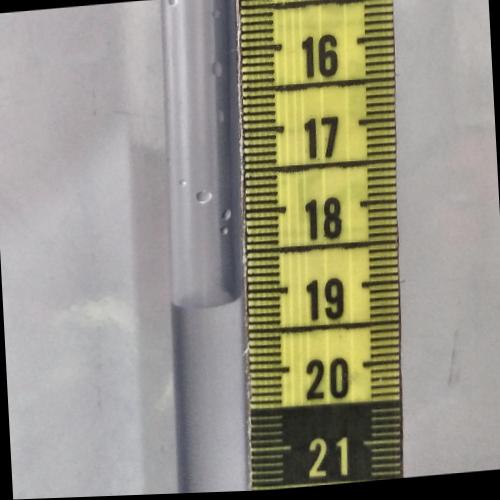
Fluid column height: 19.1 cm